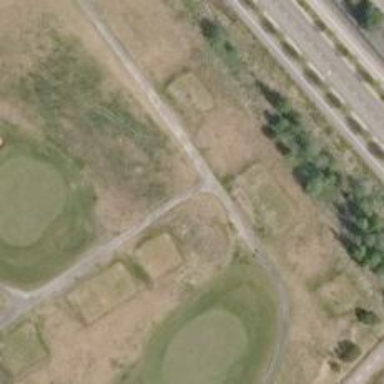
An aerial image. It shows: Path used for both walking and golf.